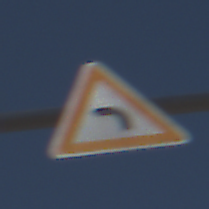
Verkehrszeichen: KurveLinks
Umgebung: Outdoor, RoadRail
Tageszeit: Midday
Wetter: Clear
Licht: Natural
Jahreszeit: Summer
Kontrast: HighContrast